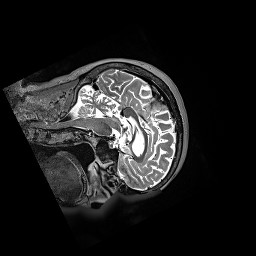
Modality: T2w
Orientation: sagittal
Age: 76
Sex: male